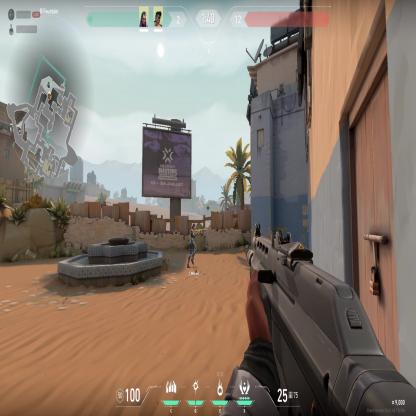
Label: teammate